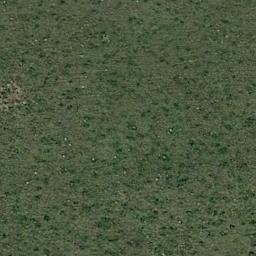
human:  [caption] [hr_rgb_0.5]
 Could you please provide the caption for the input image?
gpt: The entire image is dominated by grass .

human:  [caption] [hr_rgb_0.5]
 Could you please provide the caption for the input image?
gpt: This meadow has dense lower grasses and some taller grasses .

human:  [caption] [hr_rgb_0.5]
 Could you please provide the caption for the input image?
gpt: The meadow is dense but uneven .

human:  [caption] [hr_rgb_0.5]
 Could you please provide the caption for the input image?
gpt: The meadow is full of green grass .

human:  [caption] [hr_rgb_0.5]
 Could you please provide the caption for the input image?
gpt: There are many green bushes on the green meadow .